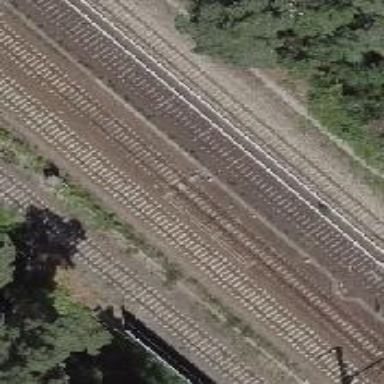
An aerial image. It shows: Railway switch with the turnout pointing to the right.